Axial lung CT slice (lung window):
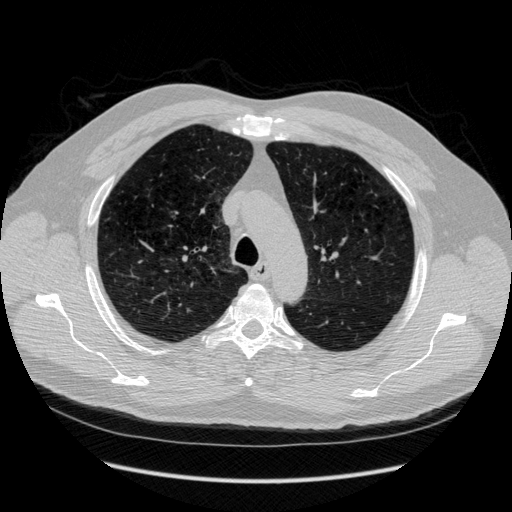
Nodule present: no